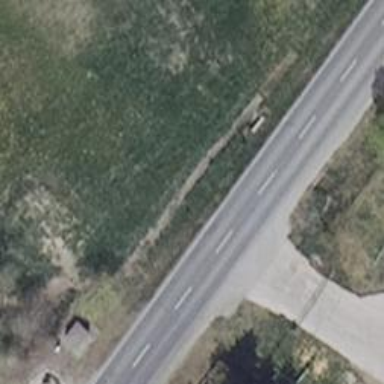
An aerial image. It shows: Secondary road with asphalt surface.